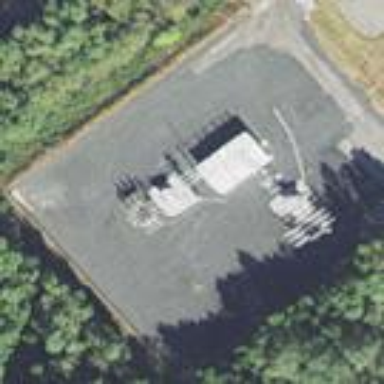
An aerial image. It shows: Minor distribution power substation.